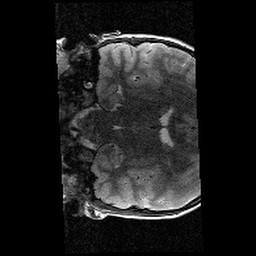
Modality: T2w
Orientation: coronal
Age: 10
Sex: male
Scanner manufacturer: siemens
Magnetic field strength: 3 T
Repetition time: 9.23 s
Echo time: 0.067 s